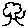
Label: tree